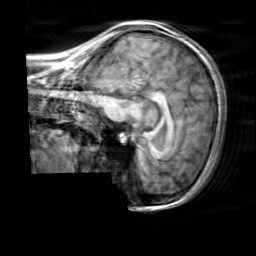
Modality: T1w
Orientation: sagittal
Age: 27
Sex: female
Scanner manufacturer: siemens
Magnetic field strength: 3 T
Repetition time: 2.3 s
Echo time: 0.00303 s